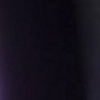
Label: space